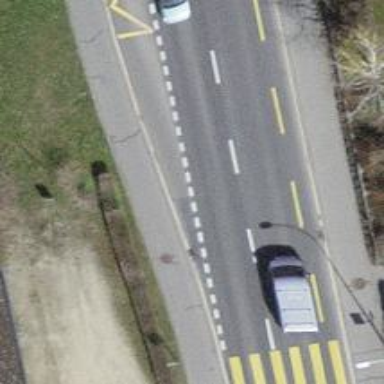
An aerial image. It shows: Secondary road with separate lanes for cycling on the left and sidewalks on both sides.